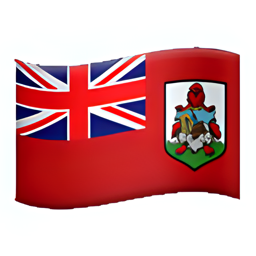
Name: flag for bermuda
Emoji: 🇧🇲
Group: Flags
Sub-group: country-flag